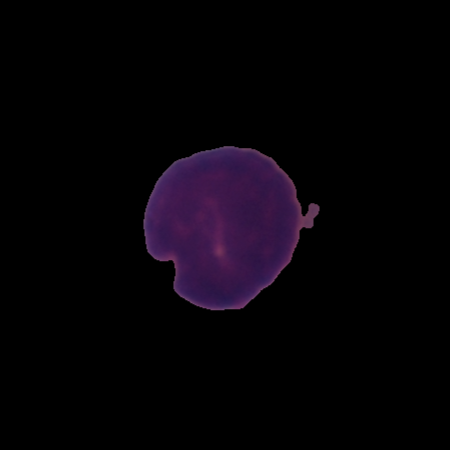
Label: healthy